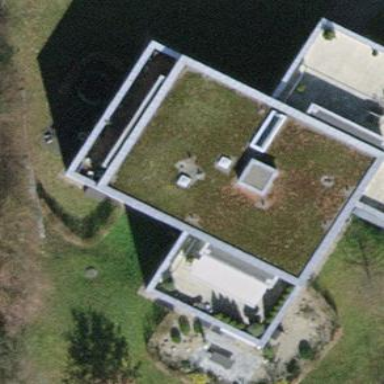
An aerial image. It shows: Building with flat roof.